Field crop: maize
Growth stage: 2
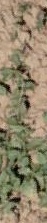
Species: convolvulus